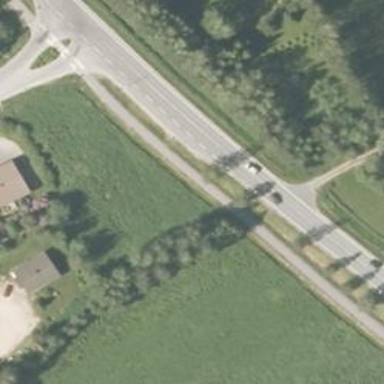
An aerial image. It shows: Cycleway.